Interaction volume radius: 5 \u00c5
Interaction volume height: 30 \u00c5
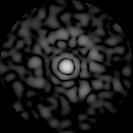
Disorder parameter: 0.8543